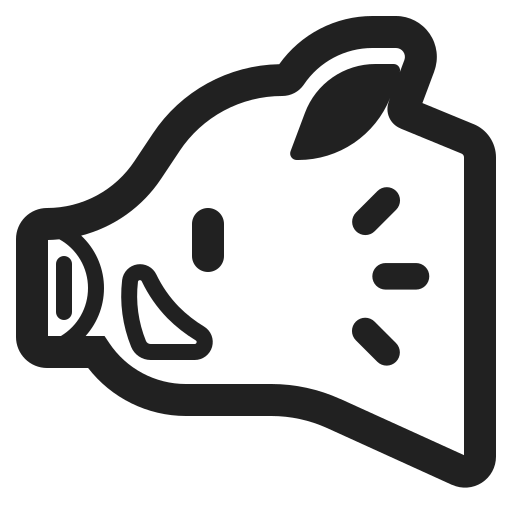
boar high contrast